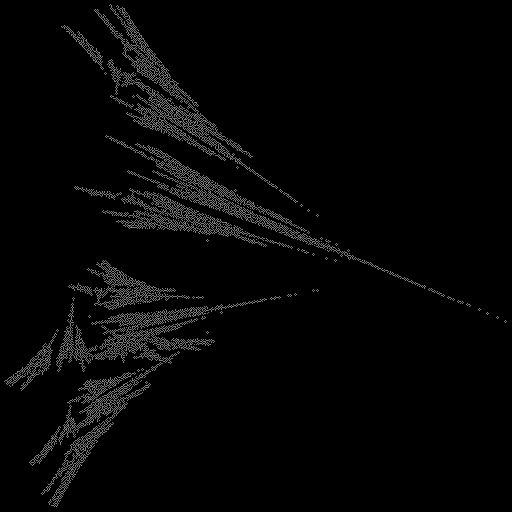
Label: ginkgo